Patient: sex M, age 22
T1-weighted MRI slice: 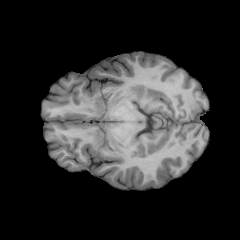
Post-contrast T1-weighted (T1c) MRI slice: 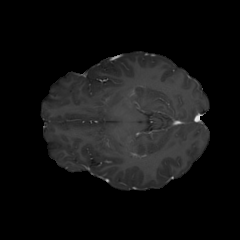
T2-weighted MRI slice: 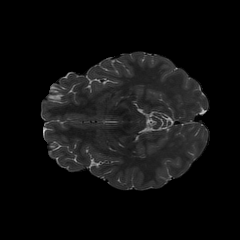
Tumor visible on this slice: no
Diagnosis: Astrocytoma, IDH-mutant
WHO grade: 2